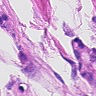
Metastatic tissue present: yes